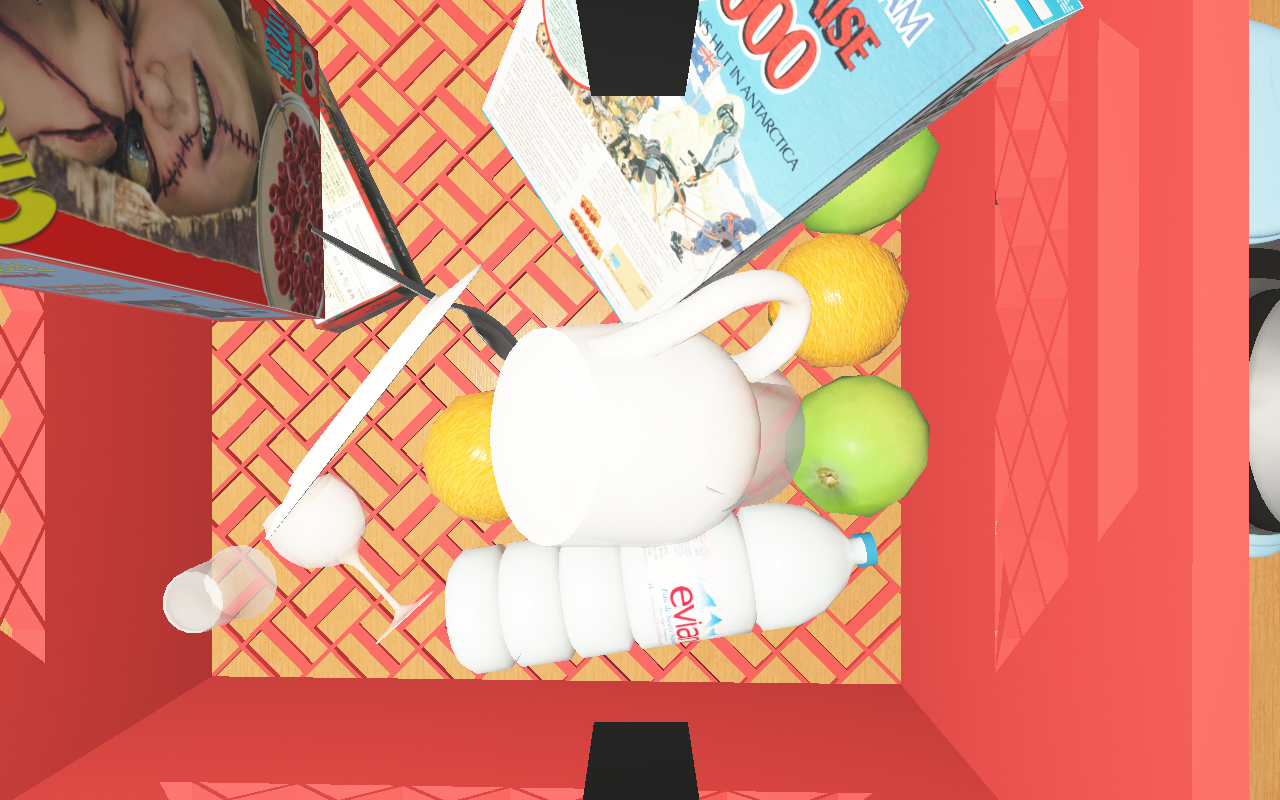
Objects in the scene:
carafe
water bottle
apple
orange
orange
plate
glass
honey jar
jam jar
cereal box
cereal box